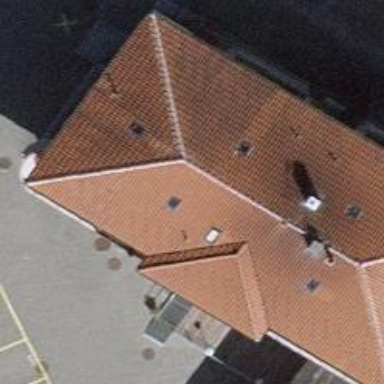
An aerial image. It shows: Restaurant.